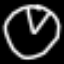
Label: clock